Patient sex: M
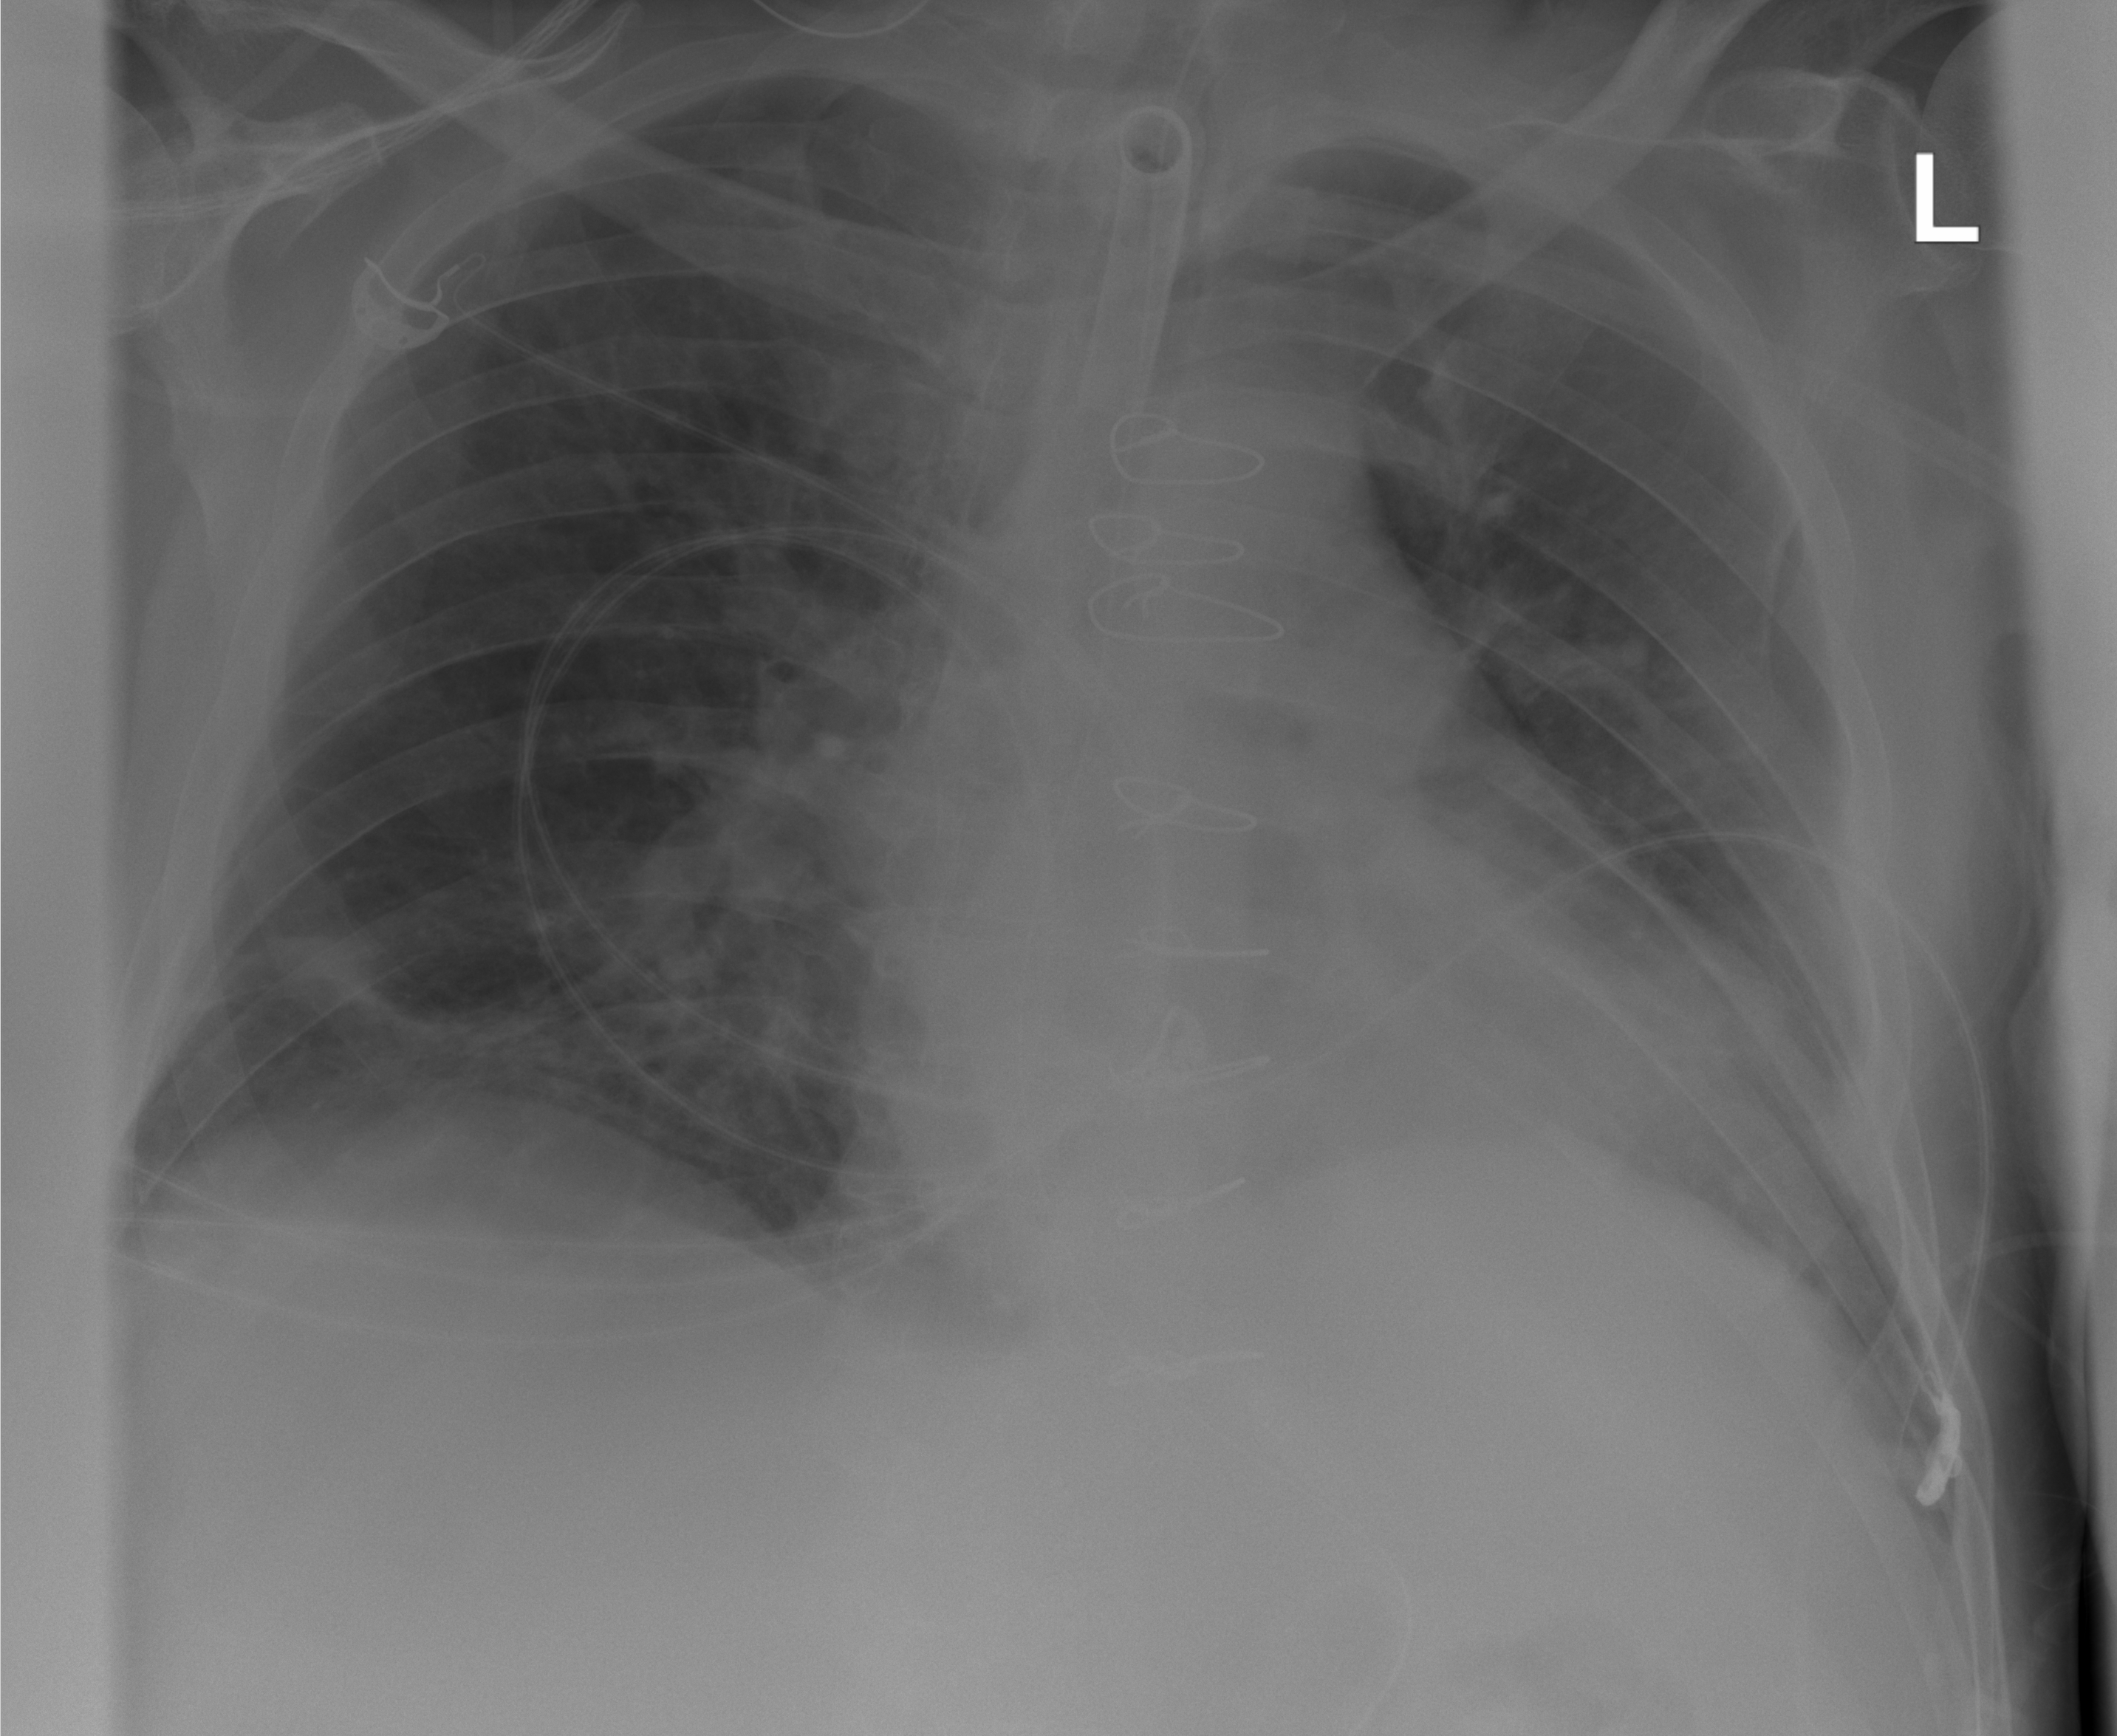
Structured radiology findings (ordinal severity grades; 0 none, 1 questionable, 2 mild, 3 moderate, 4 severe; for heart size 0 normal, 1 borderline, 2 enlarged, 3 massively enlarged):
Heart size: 1
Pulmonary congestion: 0
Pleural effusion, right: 0
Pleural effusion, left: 0
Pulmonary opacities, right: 0
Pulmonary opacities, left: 0
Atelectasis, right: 2
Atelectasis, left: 2